Aerial crown-view tile of a tropical tree (Barro Colorado Island, Panama), acquired 20250217:
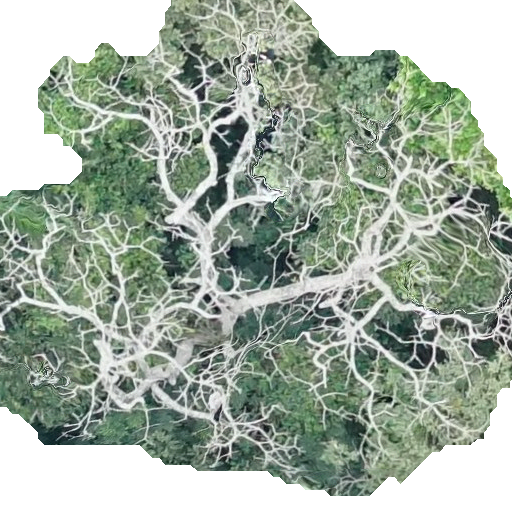
Species: Ceiba pentandra
GBIF accepted scientific name: Ceiba pentandra
Crown area: 309.346 m²